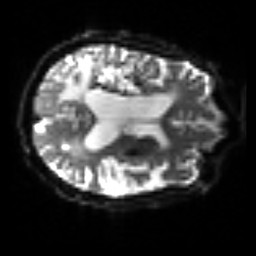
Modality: sbref
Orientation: axial
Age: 58
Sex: male
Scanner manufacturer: siemens
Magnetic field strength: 3 T
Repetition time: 3.2 s
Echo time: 0.081 s